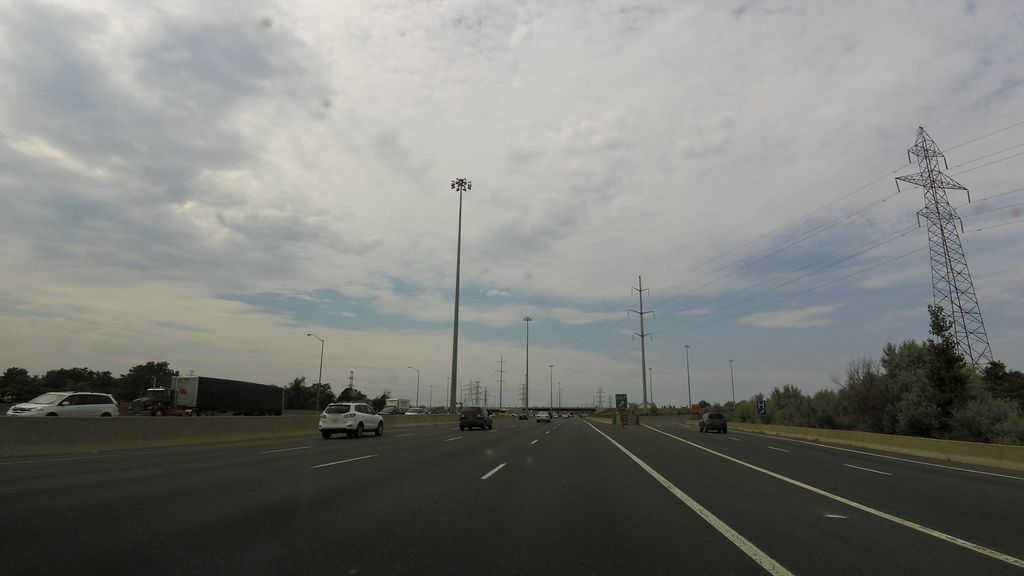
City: hamilton